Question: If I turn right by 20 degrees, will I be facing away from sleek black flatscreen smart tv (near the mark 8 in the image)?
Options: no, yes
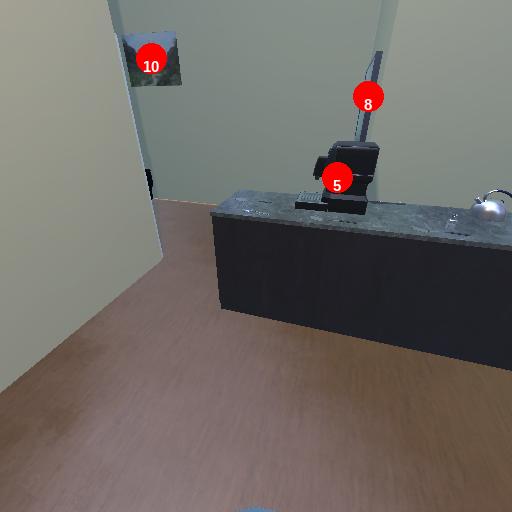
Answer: no